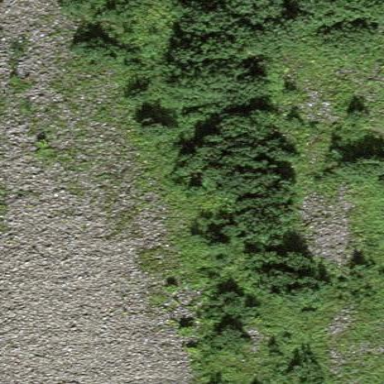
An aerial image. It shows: Natural scree.